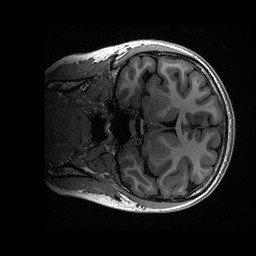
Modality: T1w
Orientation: coronal
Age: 19
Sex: female
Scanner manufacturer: ge
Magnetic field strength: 3 T
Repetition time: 0.006952 s
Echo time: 0.00292 s